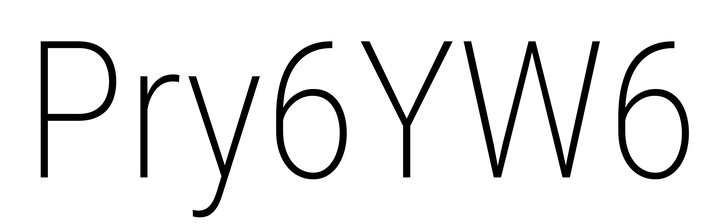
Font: Roboto_Condensed_ExtraLight